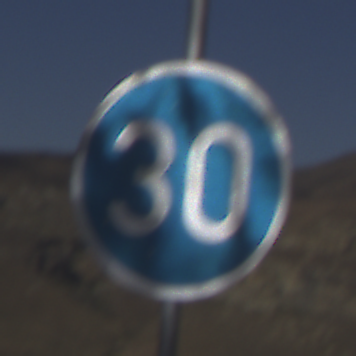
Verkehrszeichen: VorgeschriebeneMindestgeschwindigkeit
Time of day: MorningAfternoon
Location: Outdoor (Nature)
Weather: Clear
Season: NotSpecified
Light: Natural